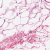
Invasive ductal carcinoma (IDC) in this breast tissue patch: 0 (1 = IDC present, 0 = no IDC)